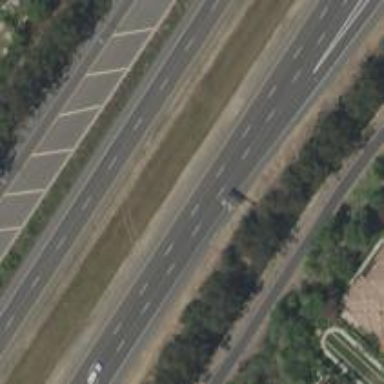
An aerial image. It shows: Motorway junction.